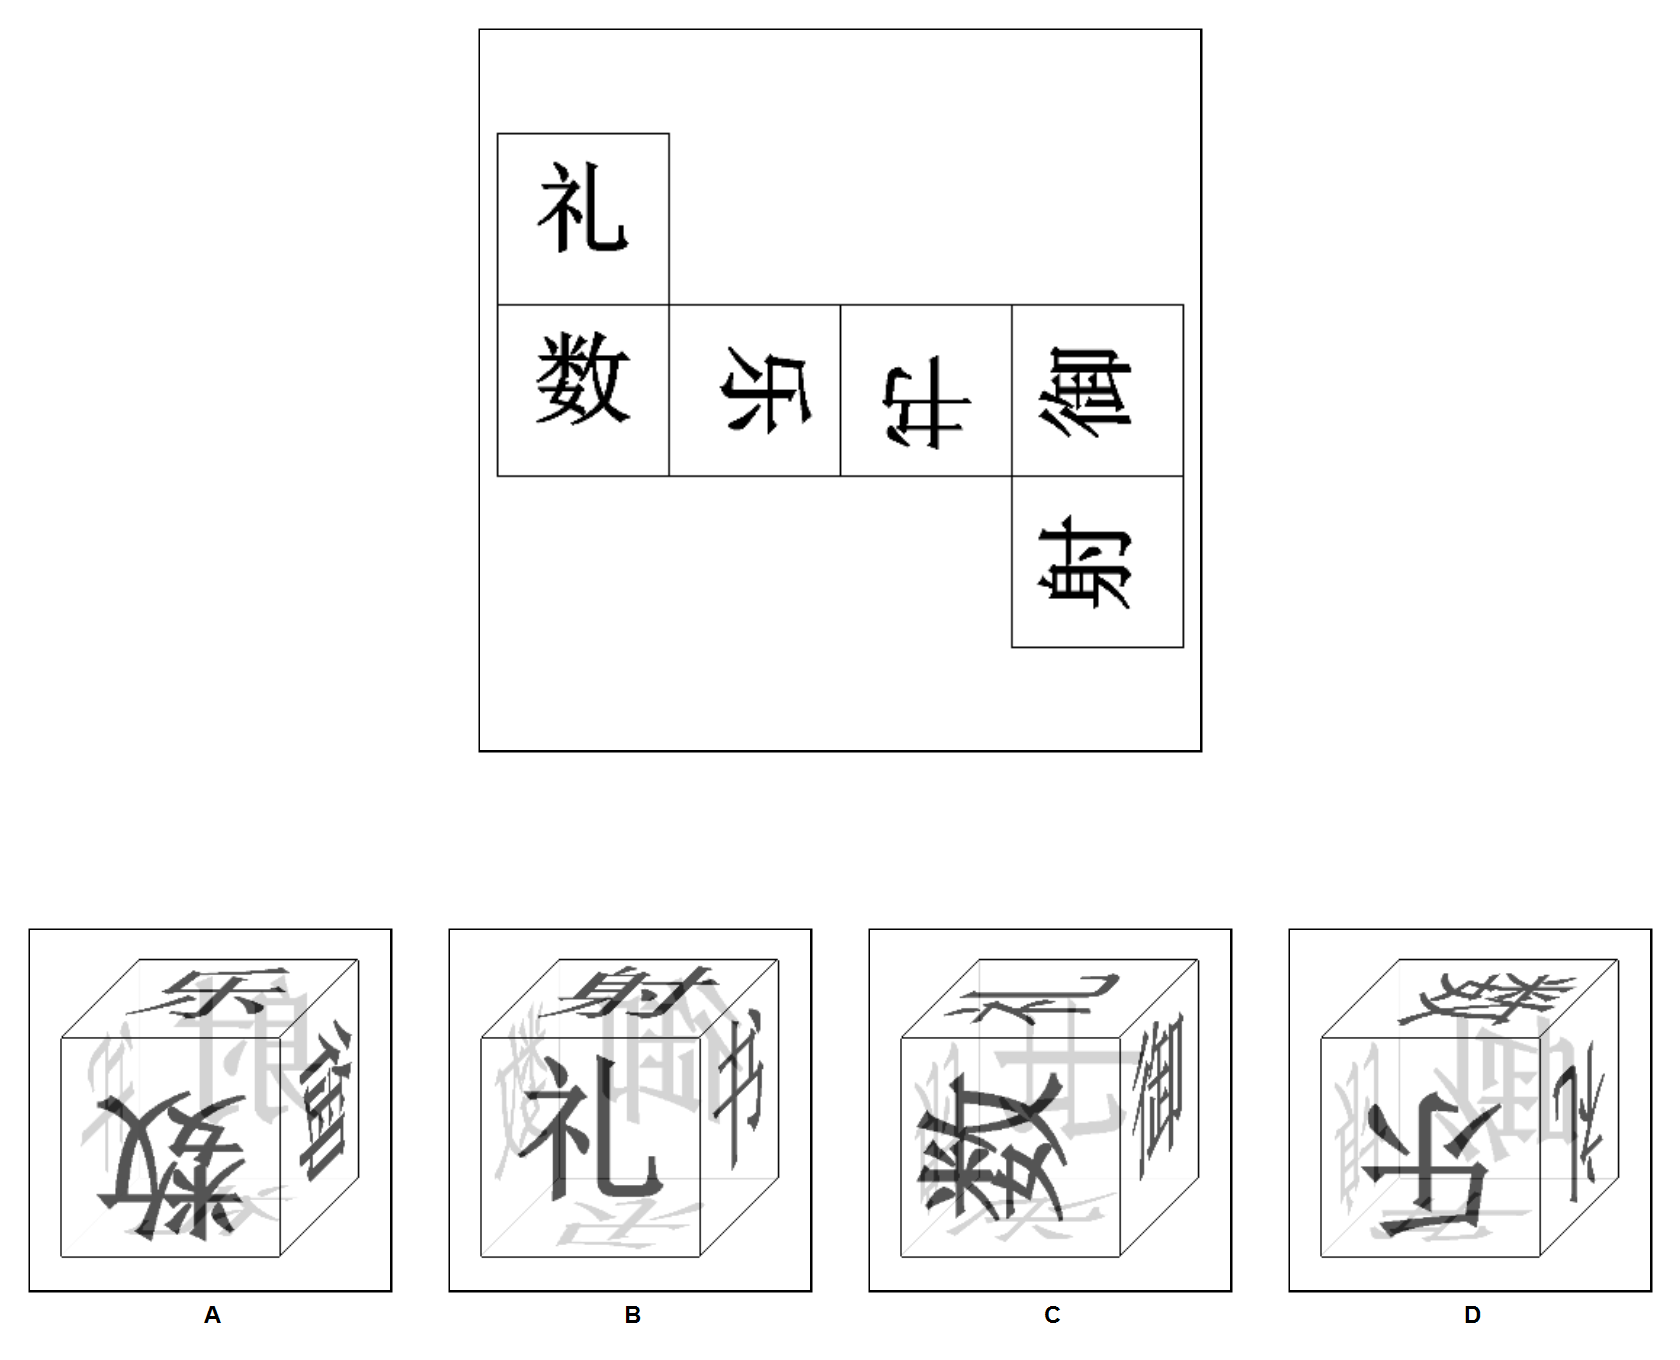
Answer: D